Question: My task is:
To select descriptions of products, which prices were changed at least twice in 1988
My code:
'''
select description from PRODUCT
join price on product.product_id = price.product_id
where price.product_id = (select product_id from price having
count(product_id)>1)
'''
Structure of DB

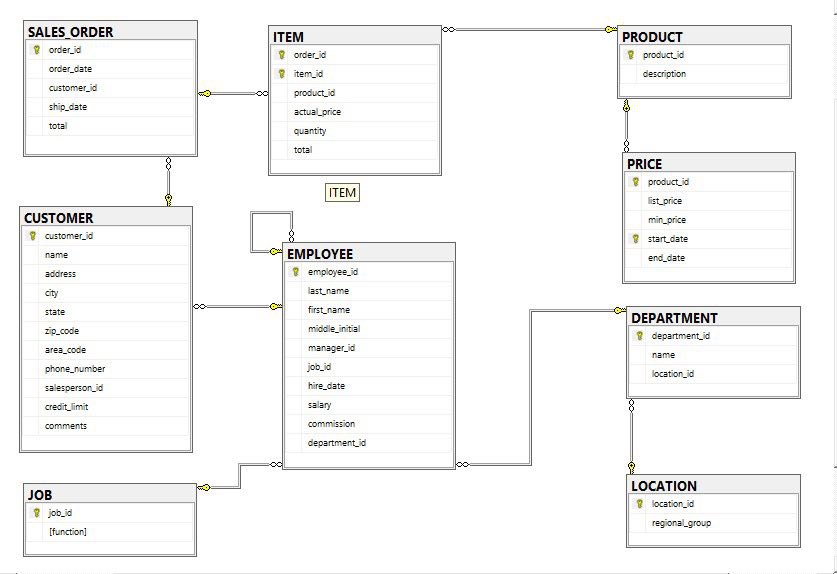
Answer: Let say your are joining two tables using advantureWork2012 database where the
ProductID is your joining key
<URL>
Since Your are using Subquery with = you will get this Error
> (Msg 512, Level 16, State 1, Line 8 Subquery returned more than 1
value. This is not permitted when the subquery follows =, !=, <, <= ,> , >= or when the subquery is used as an expression.)
<URL>
you need to use IN operator instead.
<URL>
and also since your are using having you need to Group by otherwise you will get an error
<URL>
So back to your query you need to change it to :
'''
Select product.description From PRODUCT
Join price On product.product_id = price.product_id
where price.product_id In (select product_id from price group by
product_id having count(product_id)>1 and Year(Start_Date)>1988)
'''